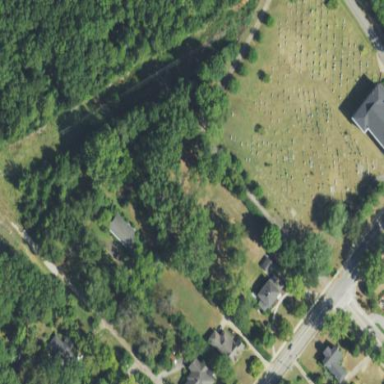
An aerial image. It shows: Grave yard.